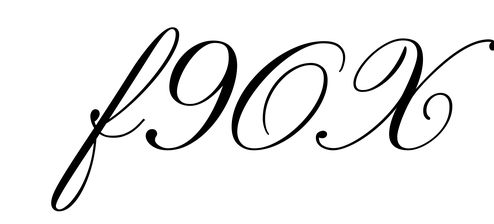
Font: PinyonScript-Regular